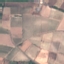
Land use / land cover: PermanentCrop